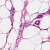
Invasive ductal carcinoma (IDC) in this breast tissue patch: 0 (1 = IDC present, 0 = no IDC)